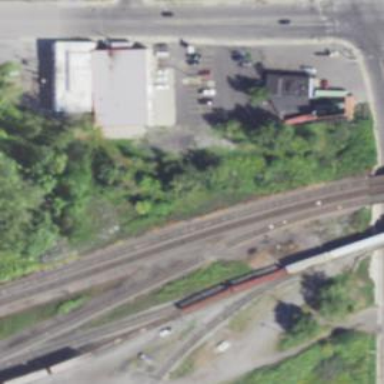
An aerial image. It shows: Railway siding for service.